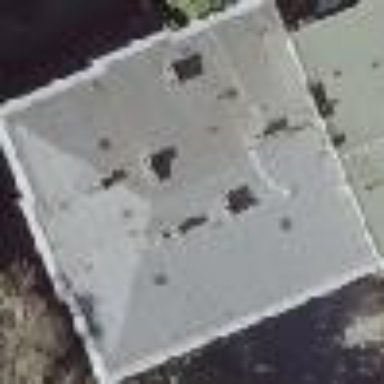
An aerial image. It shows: School building.